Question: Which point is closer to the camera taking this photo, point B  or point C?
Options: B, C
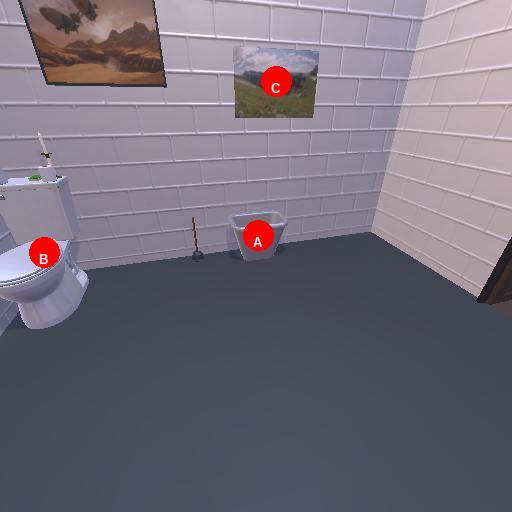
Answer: B